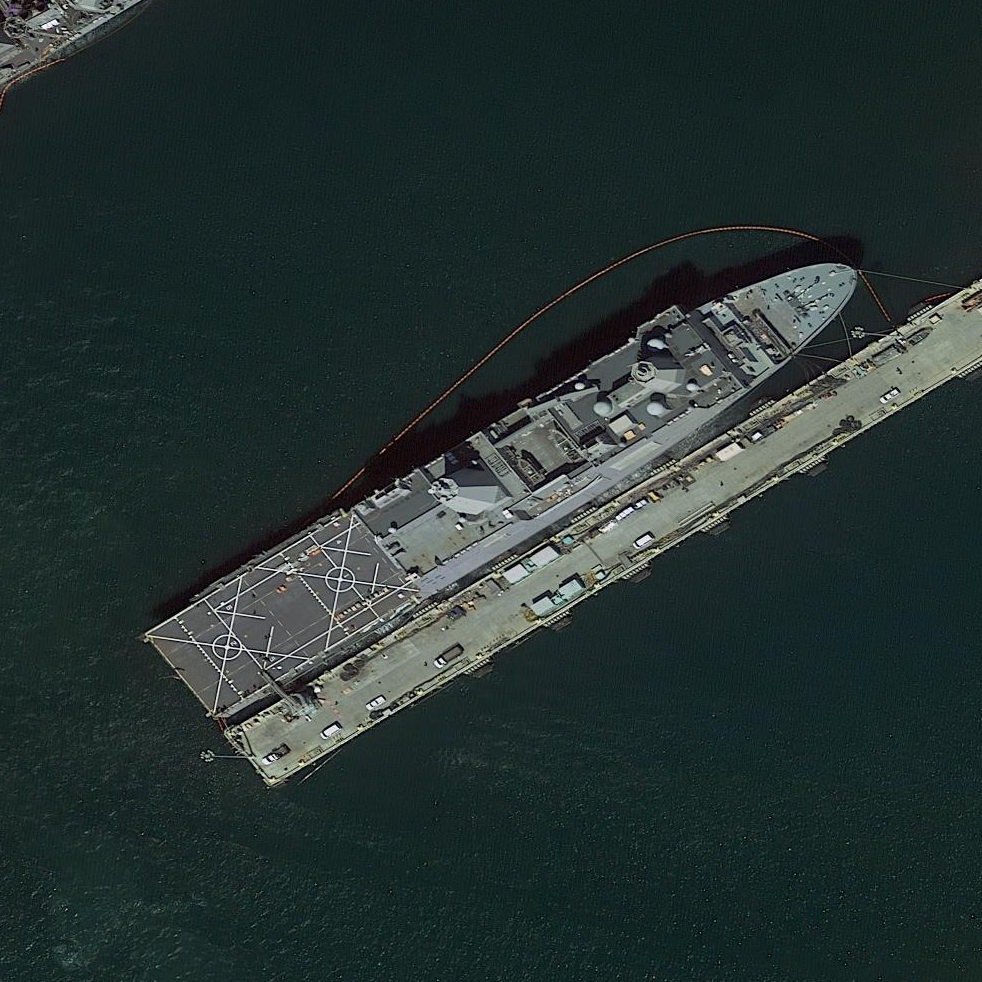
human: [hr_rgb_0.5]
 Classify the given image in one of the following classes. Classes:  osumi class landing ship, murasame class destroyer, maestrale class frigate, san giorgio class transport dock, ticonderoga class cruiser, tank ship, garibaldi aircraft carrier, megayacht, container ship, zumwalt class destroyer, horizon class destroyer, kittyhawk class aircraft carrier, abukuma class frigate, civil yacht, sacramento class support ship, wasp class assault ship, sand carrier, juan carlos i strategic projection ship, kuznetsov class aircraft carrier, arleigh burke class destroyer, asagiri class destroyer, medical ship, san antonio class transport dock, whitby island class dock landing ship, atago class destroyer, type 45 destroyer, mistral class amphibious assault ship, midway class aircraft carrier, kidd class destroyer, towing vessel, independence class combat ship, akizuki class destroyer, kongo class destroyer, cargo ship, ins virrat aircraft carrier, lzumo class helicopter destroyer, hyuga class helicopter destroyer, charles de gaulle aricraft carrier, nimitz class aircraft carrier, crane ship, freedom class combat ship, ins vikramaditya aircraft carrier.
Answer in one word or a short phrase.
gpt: San Antonio class transport dock